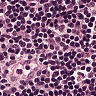
Metastatic tissue present: no